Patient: sex F, age 62
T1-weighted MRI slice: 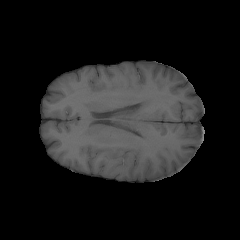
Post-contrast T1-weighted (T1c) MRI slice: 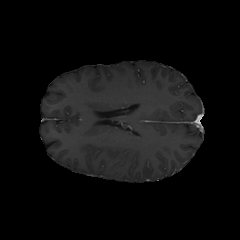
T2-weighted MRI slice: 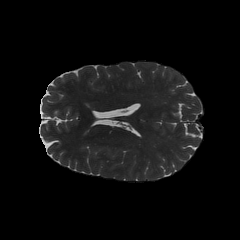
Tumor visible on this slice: no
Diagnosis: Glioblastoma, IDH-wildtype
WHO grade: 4